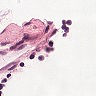
Metastatic tissue present: no